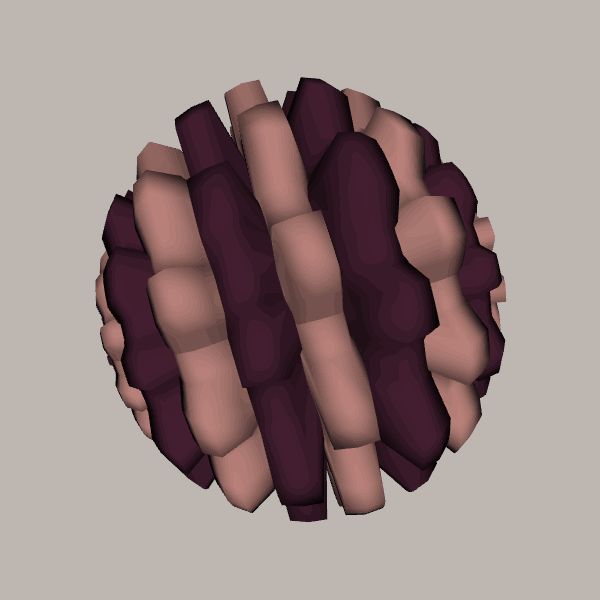
Background: light